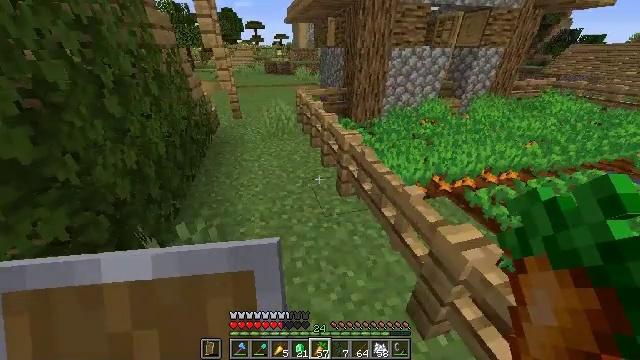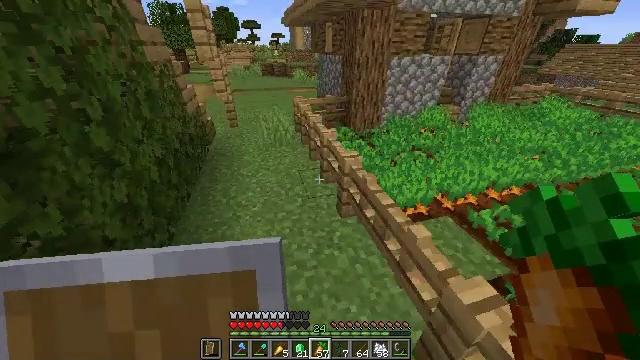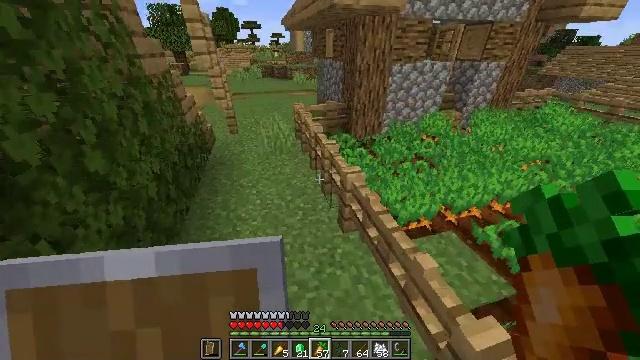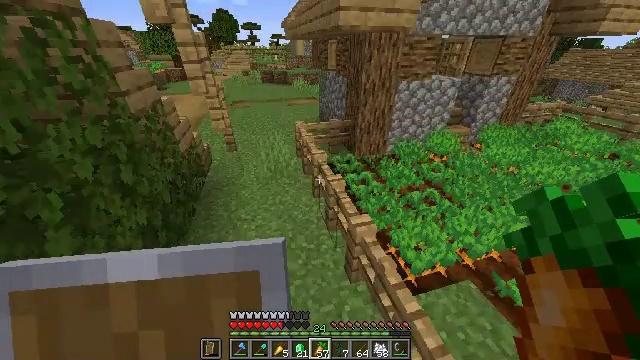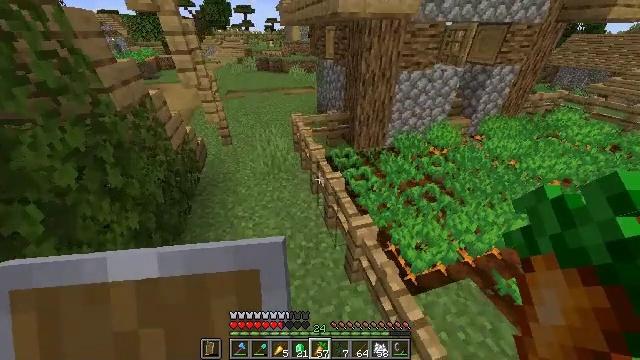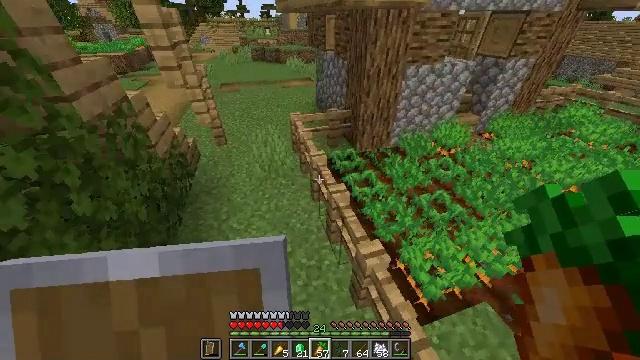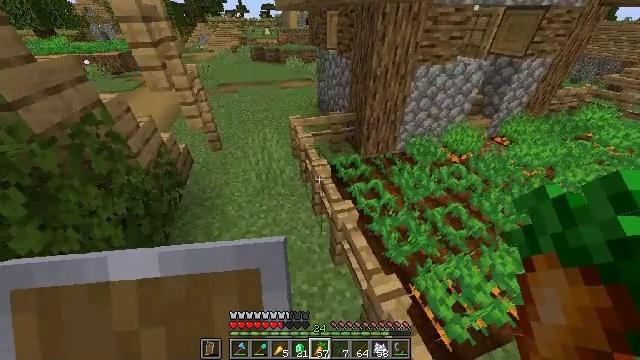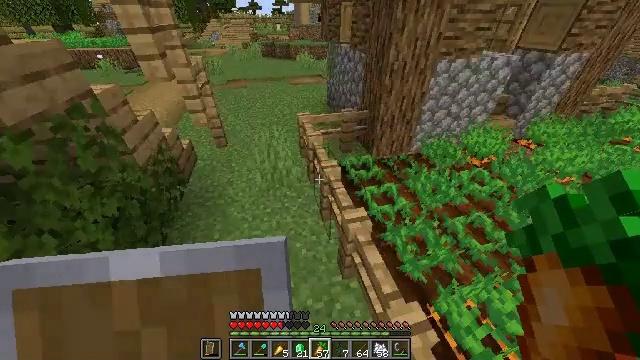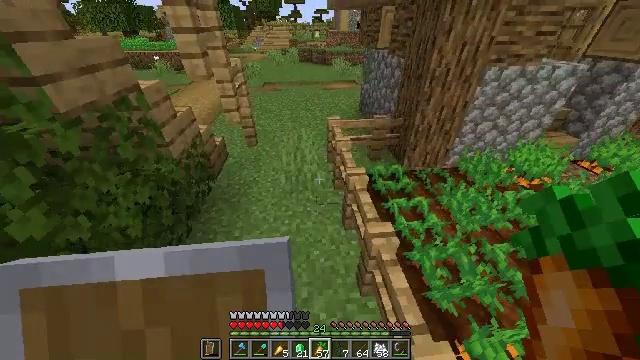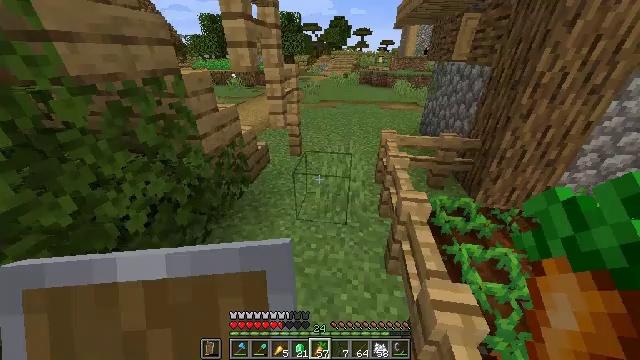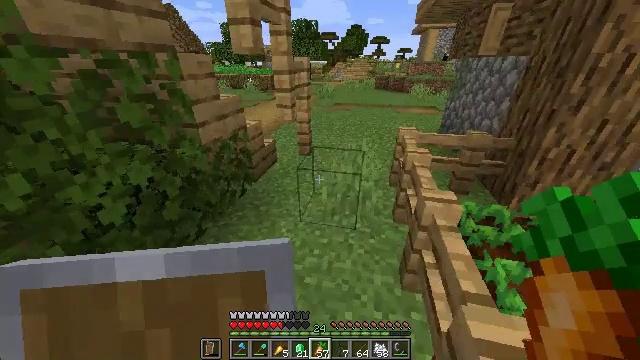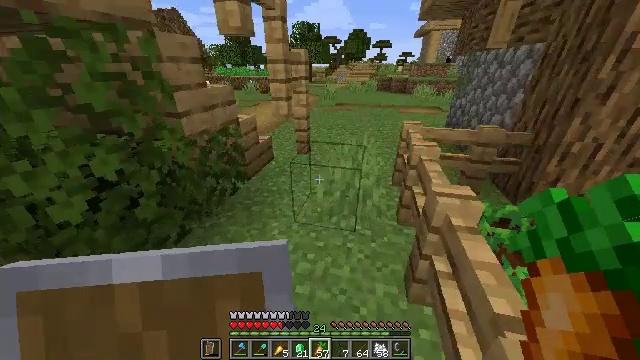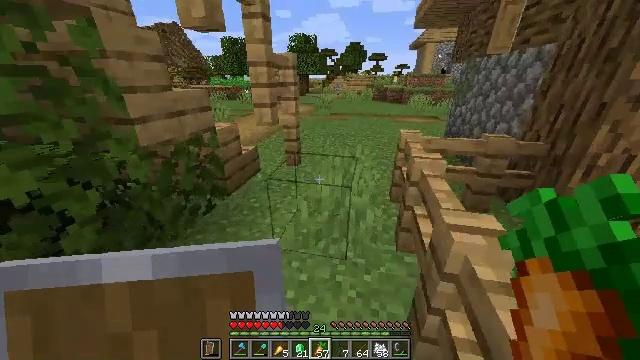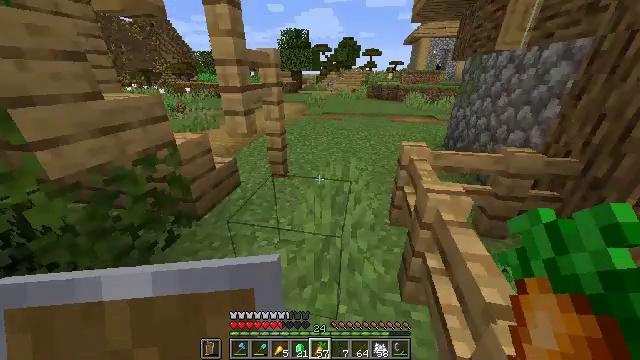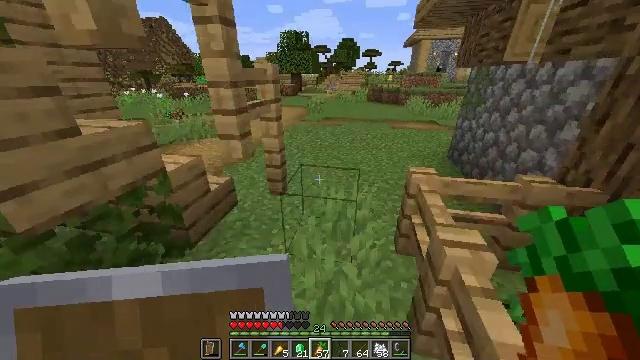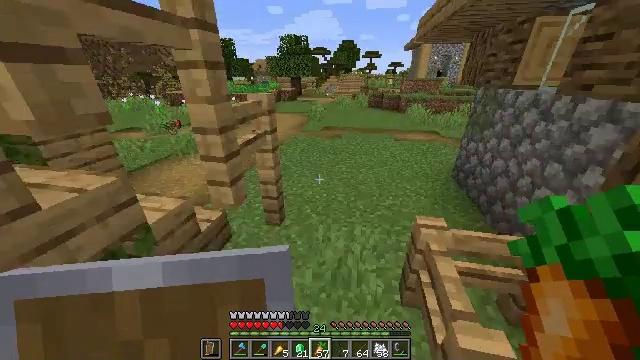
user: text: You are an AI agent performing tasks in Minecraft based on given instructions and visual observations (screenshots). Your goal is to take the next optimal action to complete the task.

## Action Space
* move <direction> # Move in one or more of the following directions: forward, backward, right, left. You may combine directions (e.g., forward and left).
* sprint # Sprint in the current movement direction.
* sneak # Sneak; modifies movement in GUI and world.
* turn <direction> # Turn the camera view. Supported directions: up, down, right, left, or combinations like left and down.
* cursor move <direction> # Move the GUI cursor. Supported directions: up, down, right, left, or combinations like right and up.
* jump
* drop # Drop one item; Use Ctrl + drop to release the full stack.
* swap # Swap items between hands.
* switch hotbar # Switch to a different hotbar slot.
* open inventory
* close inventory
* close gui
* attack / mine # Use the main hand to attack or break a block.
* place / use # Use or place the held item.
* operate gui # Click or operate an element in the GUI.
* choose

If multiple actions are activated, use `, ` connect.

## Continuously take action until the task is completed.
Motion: motion action
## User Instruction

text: Break the podzol in a taiga biome.
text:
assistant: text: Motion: move forward, sprint, jump
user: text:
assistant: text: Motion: move forward, sprint, jump
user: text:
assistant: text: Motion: move forward, sprint, jump
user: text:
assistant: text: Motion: move forward, sprint, turn down, jump
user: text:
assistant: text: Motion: move forward, sprint, turn down, jump
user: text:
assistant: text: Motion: move forward, sprint, jump
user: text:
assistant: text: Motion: move forward, sprint, turn left, jump
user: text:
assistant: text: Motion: move forward, sprint, turn left and up, jump
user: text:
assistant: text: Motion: move forward, sprint, turn left and up
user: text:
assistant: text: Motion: move forward, sprint, turn left and up
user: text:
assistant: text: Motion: move forward, sprint
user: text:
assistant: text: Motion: move forward, sprint, turn up
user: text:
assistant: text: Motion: move forward, sprint, turn right
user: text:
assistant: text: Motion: move forward, sprint, jump
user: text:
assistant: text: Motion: move forward, sprint, jump
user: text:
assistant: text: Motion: move forward, sprint, jump
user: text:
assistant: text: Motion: move forward, sprint, jump
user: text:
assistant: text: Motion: move forward, sprint, jump
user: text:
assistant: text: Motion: move forward, sprint, jump
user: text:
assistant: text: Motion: move forward, sprint, turn left, jump
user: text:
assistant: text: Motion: move forward, sprint, turn left, jump
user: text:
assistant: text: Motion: move forward, sprint, turn left, jump
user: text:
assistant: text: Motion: move forward, sprint, jump
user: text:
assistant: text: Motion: move forward, sprint, turn left
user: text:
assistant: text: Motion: move forward, sprint, turn left and up
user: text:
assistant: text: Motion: move forward, sprint, turn left and up
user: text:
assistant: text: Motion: move forward, sprint, turn left and up
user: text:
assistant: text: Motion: move forward, sprint, turn left and up
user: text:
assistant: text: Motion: move forward, sprint, turn left and up
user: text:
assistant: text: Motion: move forward, sprint, turn left